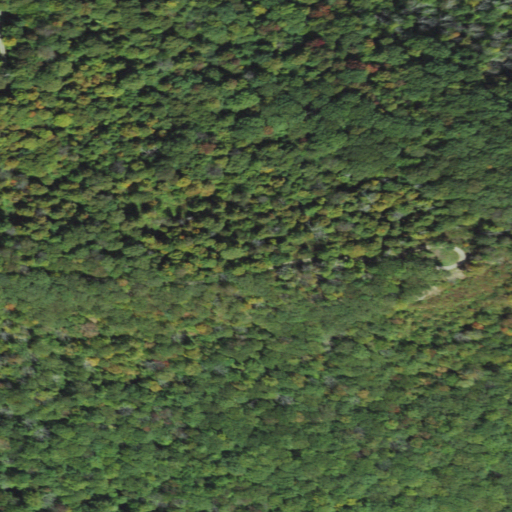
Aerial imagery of mountain in Pennsylvania named Sharp Top containing deciduous forest and open development